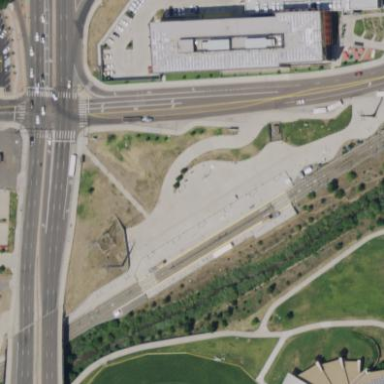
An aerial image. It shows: Pedestrian road.